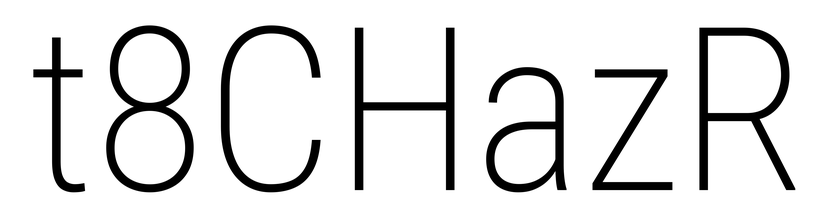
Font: Roboto_Condensed_ExtraLight